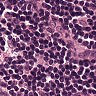
Metastatic tissue present: no